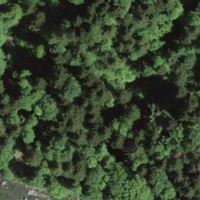
EUNIS habitat code: 44
Species observed at this site:
Geum rivale
Caltha palustris
Filipendula ulmaria